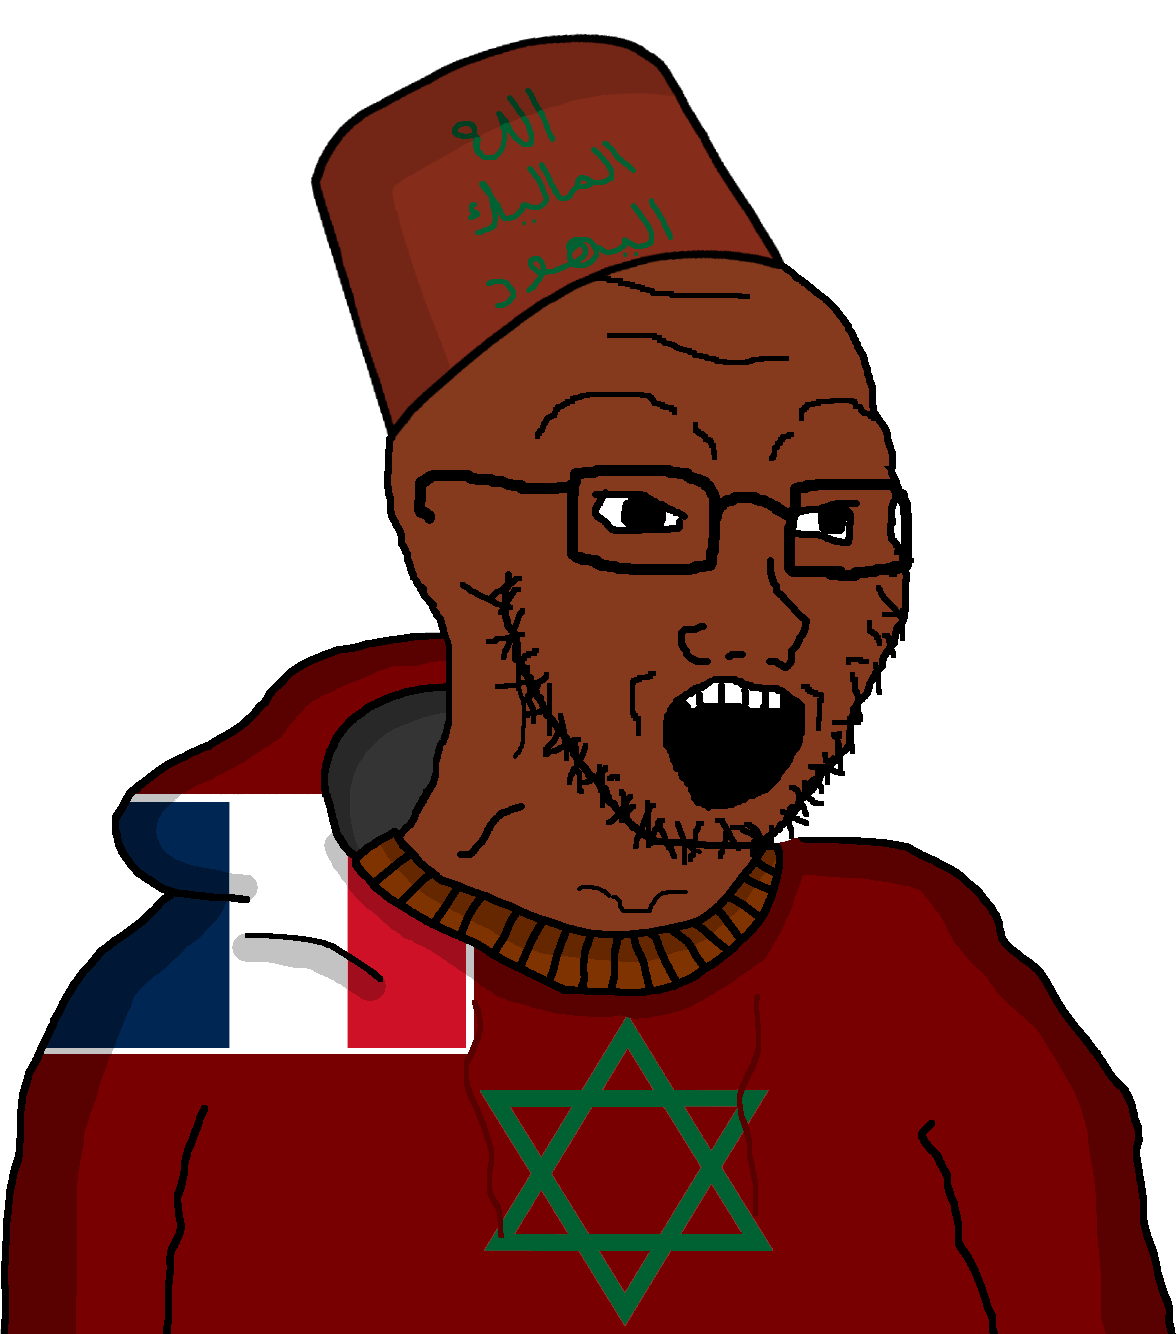
Label: 5_Soyjak